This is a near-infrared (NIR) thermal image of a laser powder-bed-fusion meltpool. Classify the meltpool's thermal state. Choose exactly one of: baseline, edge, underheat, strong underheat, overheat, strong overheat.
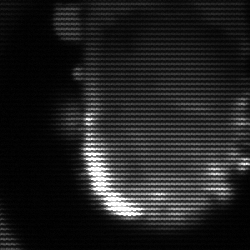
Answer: baseline